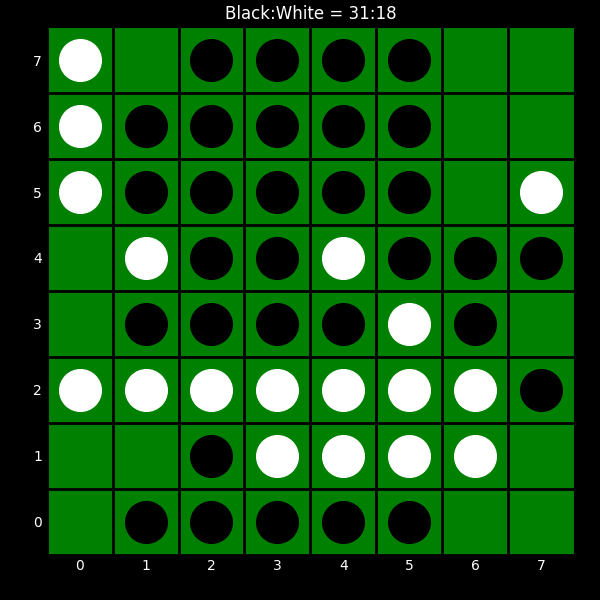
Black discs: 31
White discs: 18